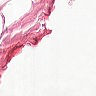
Metastatic tissue present: no